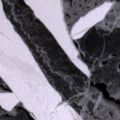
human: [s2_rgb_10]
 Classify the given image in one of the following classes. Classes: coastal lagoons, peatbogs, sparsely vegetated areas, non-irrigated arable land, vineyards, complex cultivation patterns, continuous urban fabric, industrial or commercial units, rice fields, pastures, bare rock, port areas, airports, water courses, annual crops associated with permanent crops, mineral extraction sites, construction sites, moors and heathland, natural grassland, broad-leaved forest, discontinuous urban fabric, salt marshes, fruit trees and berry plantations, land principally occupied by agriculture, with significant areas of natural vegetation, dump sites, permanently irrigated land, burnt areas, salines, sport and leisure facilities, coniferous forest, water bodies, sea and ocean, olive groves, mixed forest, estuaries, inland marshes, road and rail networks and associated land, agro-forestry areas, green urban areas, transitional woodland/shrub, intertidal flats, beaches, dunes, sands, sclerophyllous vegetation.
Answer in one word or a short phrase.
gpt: sea and ocean